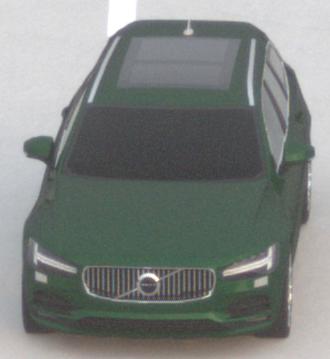
Make: Volvo
Model: V90
Detailed model: -
Model produced from: 2016
Model produced until: 2020
Doors: 5
Color: green
Road condition: dry road
Daytime: sunrise or sunset
Contrast: low contrast